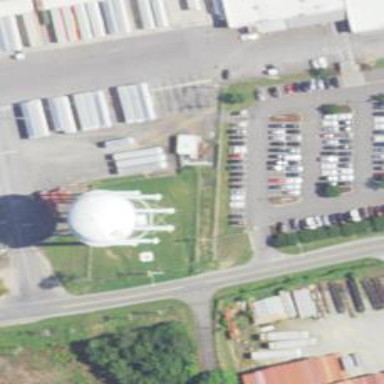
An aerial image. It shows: Water tower that is man-made.